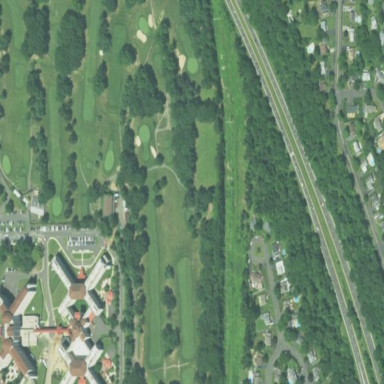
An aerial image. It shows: Golf course surrounded by greenery.